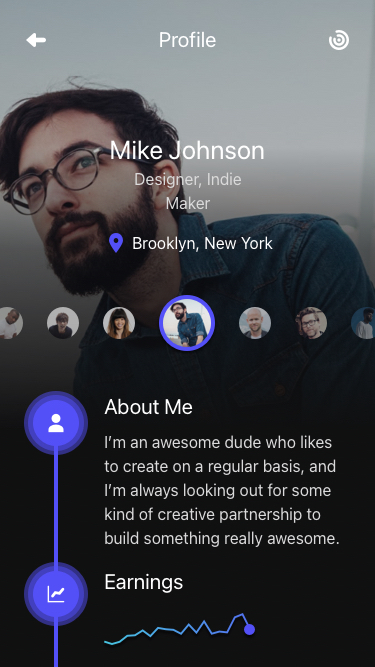
Text in this UI design:
Earnings
I’m an awesome dude who likes to create on a regular basis, and I’m always looking out for some kind of creative partnership to build something really awesome.
About Me
Brooklyn, New York
Designer, Indie Maker
Mike Johnson
Profile